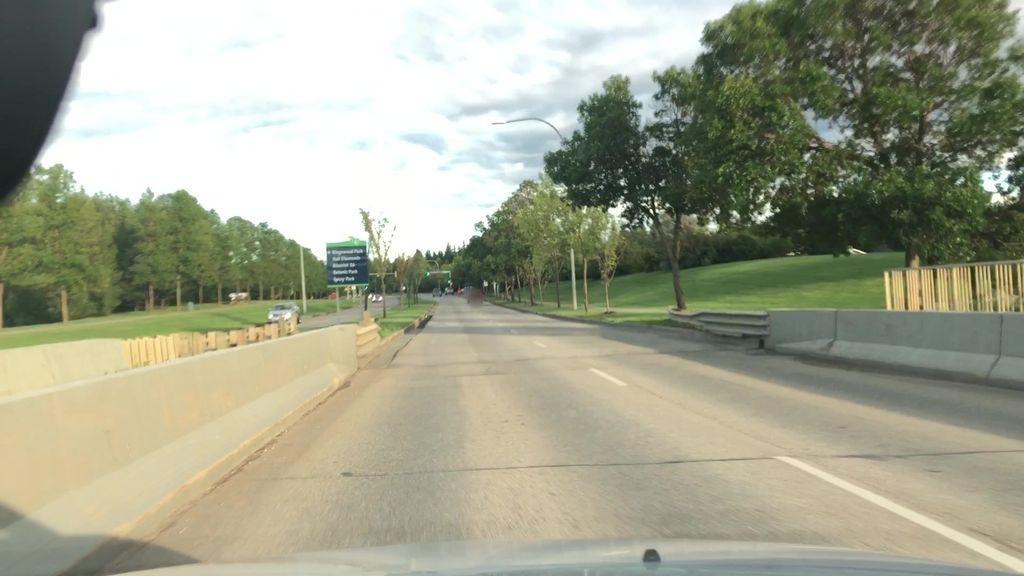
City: edmonton